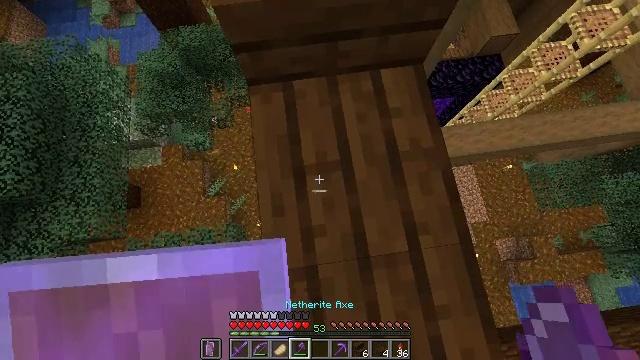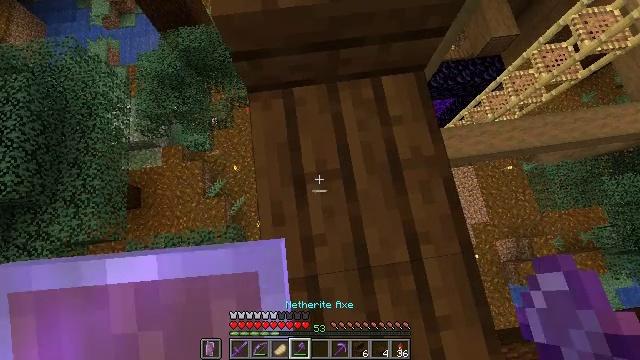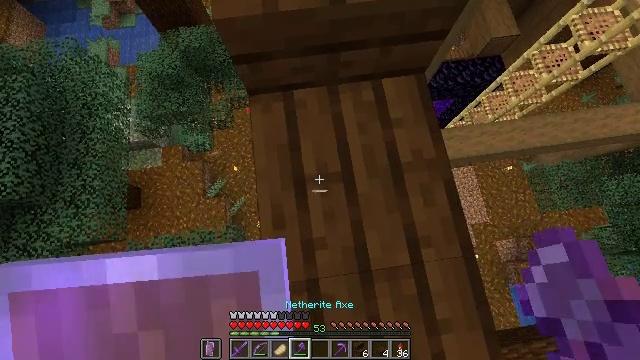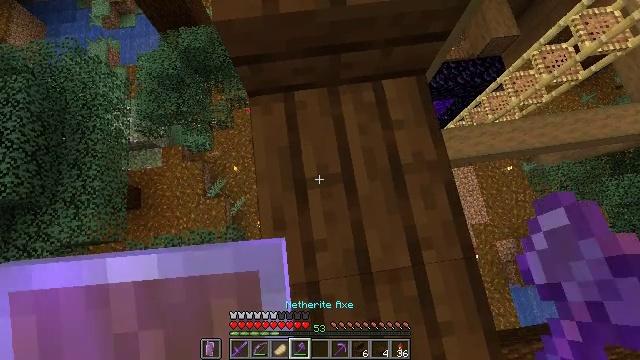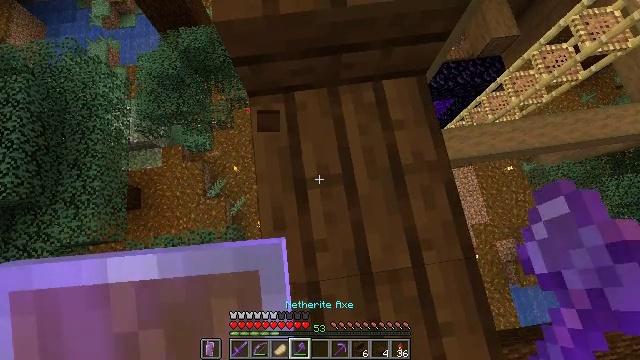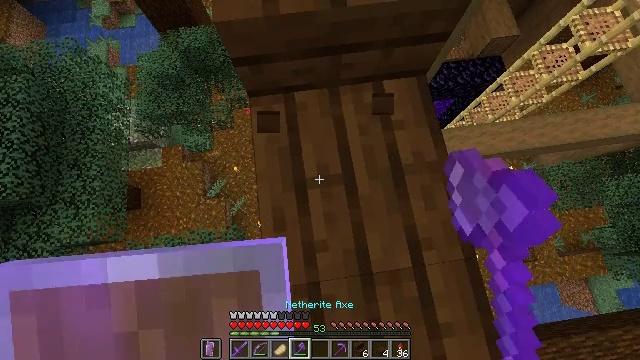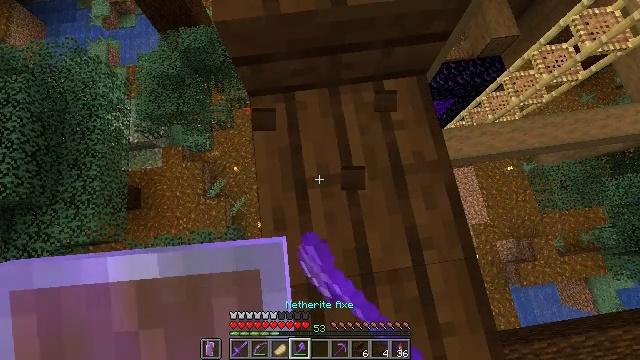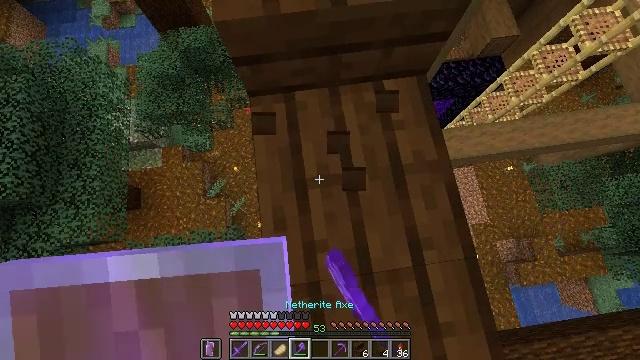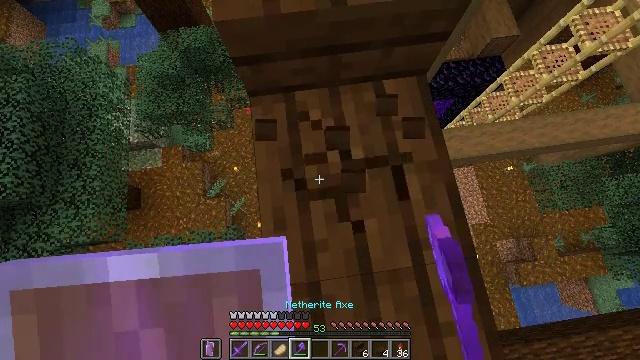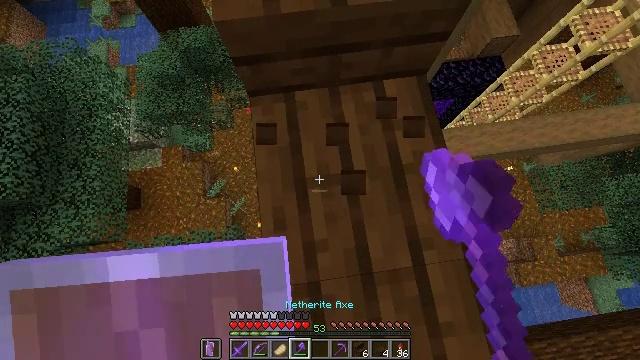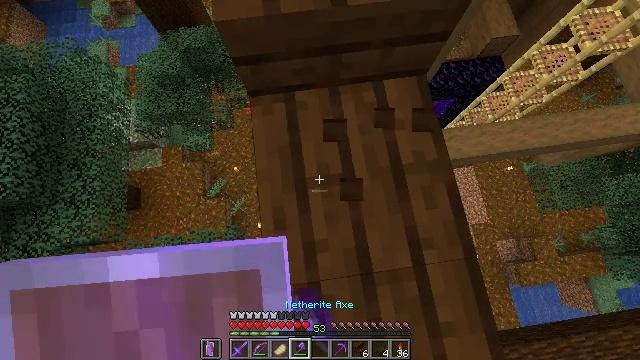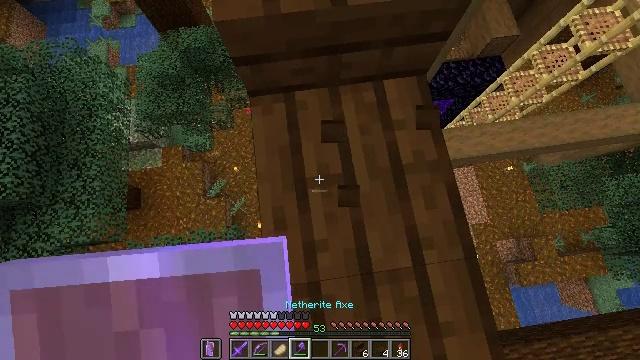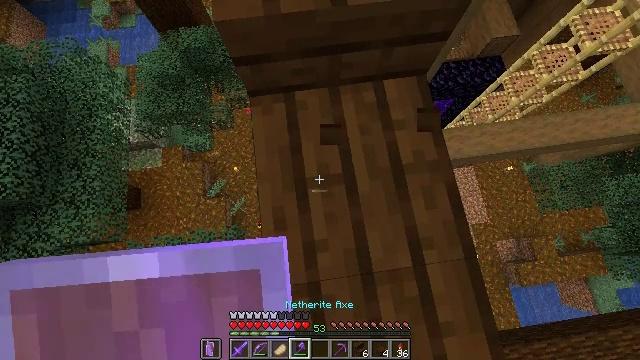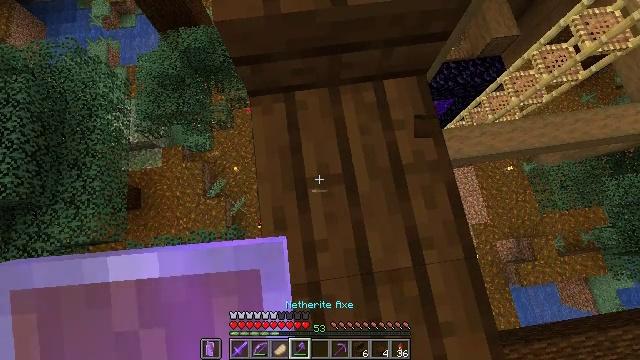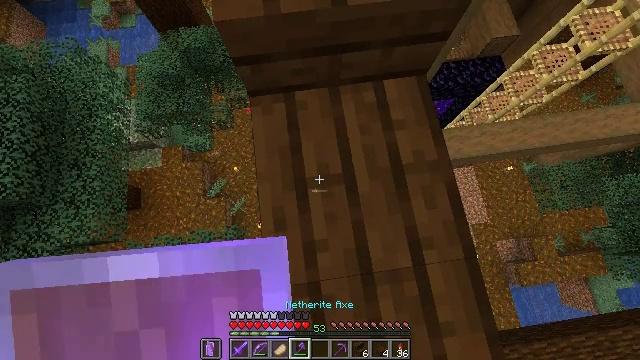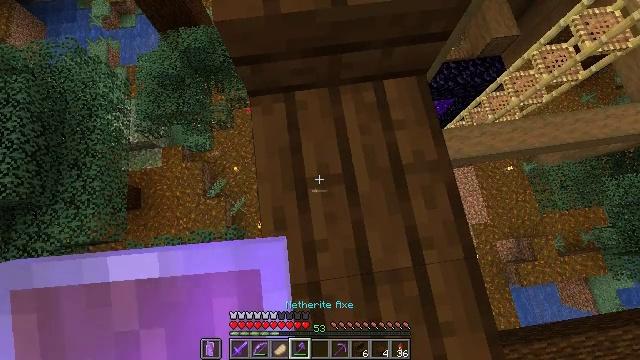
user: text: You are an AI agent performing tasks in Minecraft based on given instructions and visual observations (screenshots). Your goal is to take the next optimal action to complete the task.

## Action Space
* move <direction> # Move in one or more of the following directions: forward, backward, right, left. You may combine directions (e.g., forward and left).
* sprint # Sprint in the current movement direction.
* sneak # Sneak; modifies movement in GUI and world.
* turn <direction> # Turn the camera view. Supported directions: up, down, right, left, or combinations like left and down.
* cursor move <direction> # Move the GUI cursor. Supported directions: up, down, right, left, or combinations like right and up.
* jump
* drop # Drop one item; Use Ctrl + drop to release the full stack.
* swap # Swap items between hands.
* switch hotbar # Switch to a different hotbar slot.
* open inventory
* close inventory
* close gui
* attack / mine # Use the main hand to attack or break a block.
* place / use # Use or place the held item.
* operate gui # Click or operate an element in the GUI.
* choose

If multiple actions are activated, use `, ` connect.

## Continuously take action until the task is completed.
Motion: motion action
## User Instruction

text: Collect dark oak slab for reuse.
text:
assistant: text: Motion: sneak
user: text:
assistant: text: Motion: sneak
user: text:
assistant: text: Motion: sneak
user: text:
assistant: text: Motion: sneak, attack / mine
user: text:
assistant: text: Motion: sneak, attack / mine
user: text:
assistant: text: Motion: sneak, attack / mine
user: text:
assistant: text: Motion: sneak, attack / mine
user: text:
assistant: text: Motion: sneak, attack / mine
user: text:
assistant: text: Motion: sneak
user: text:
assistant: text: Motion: sneak
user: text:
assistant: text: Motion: sneak
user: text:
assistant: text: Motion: sneak
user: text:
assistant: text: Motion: sneak
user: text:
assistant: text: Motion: sneak
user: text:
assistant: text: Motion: sneak
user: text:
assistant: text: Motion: sneak
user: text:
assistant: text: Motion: sneak, attack / mine
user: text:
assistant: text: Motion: sneak, attack / mine
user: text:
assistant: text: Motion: sneak, attack / mine
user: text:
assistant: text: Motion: sneak, attack / mine
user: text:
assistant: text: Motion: sneak
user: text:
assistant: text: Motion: sneak
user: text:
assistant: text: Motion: sneak